Interaction volume radius: 5 \u00c5
Interaction volume height: 15 \u00c5
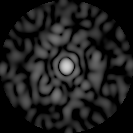
Disorder parameter: 0.8729